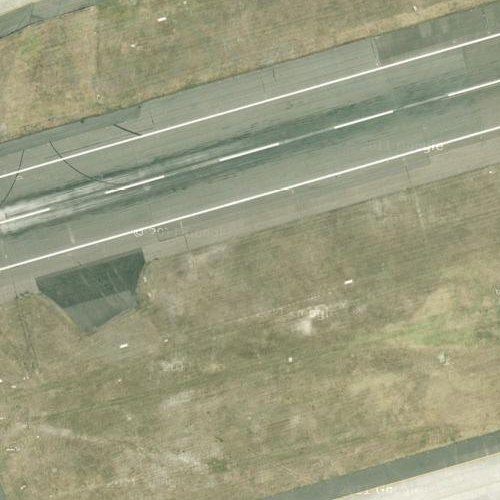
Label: sydney